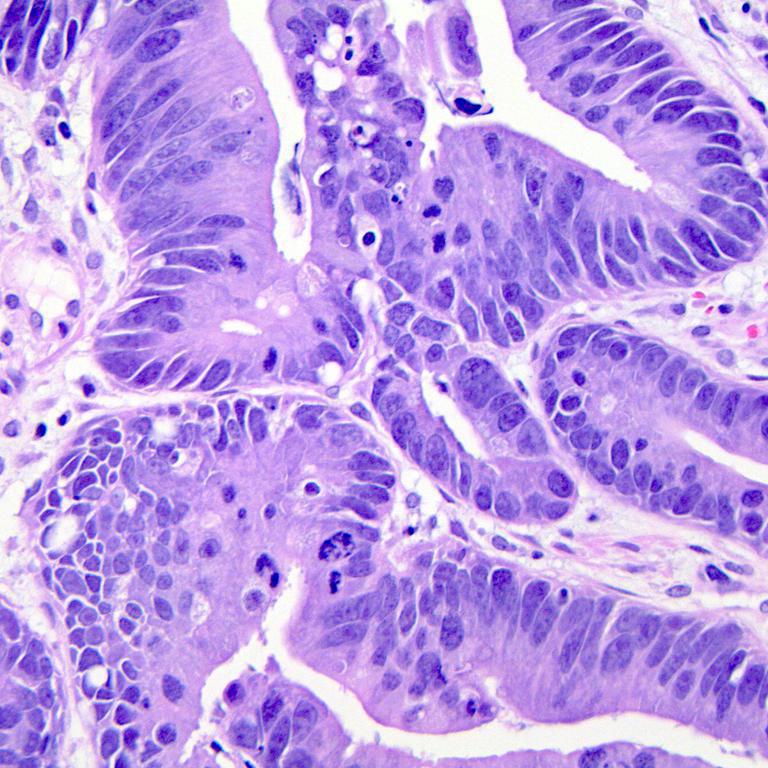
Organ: colon
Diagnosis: adenocarcinomas